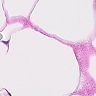
Metastatic tissue present: no